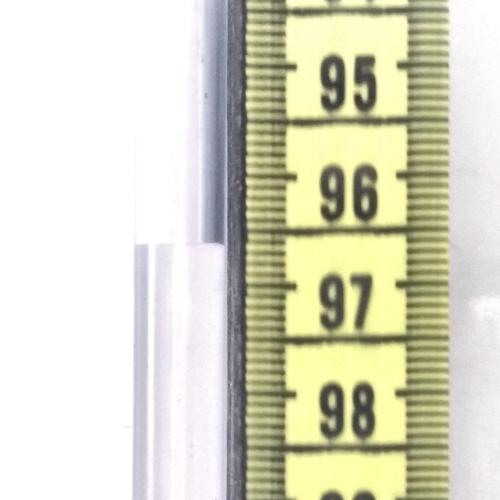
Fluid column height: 96.7 cm